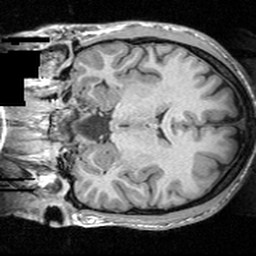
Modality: T1w
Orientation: coronal
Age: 27
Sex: female
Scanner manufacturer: siemens
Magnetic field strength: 3 T
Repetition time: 1.62 s
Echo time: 0.003 s